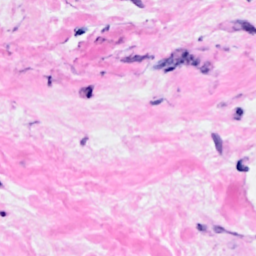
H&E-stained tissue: Breast